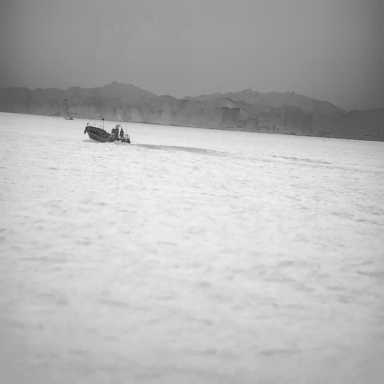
There are two bulk_carriers in the infrared image.